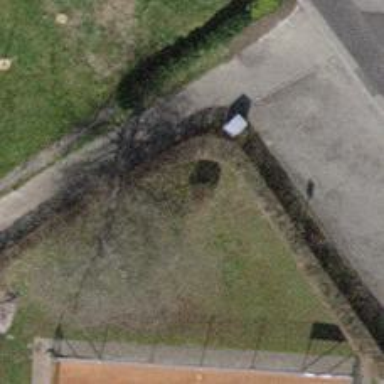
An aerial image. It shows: Shrub in its natural environment.